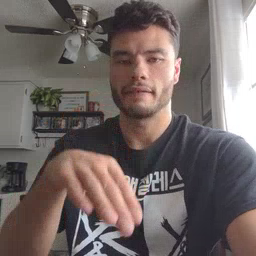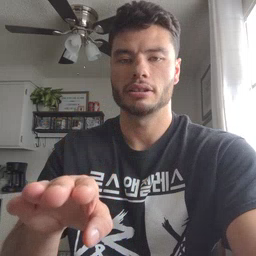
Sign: elephant